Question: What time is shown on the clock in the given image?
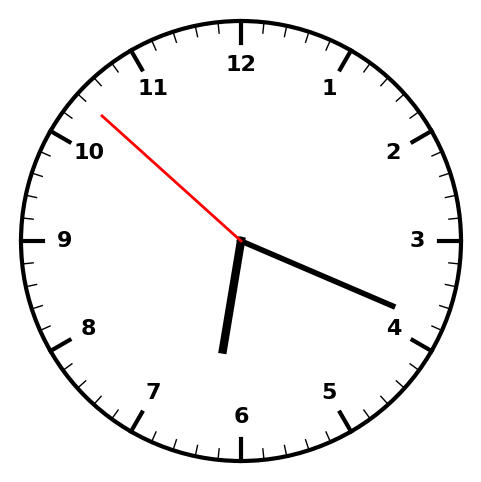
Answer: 06:18:52